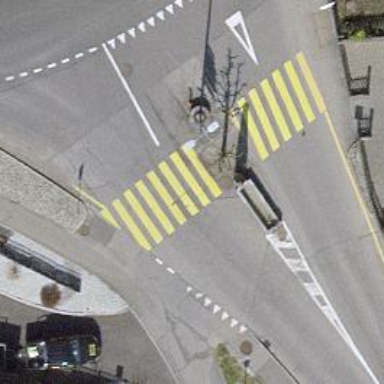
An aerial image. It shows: Uncontrolled zebra crossing with traffic island.